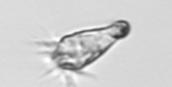
Label: Paratontonia_gracillima